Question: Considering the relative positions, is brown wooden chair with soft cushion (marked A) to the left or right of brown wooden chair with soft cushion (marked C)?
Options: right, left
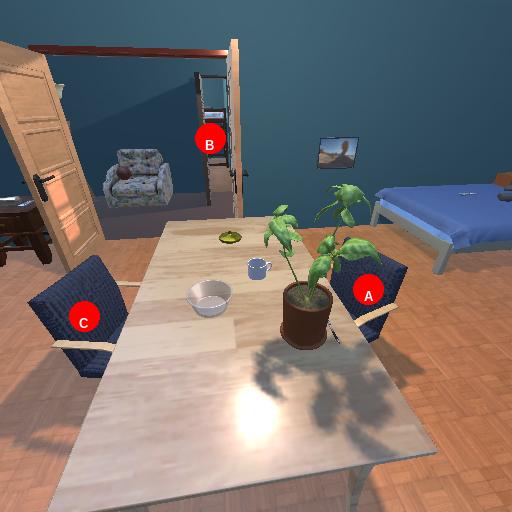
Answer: right